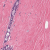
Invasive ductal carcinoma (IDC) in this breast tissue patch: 0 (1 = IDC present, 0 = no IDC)